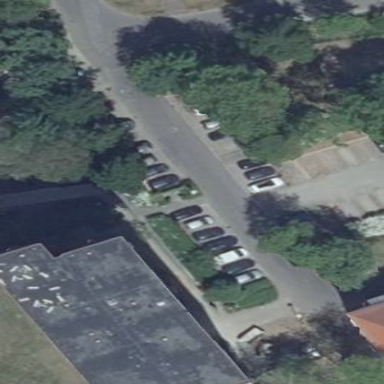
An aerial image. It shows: Street-side parking with grass paver surface.